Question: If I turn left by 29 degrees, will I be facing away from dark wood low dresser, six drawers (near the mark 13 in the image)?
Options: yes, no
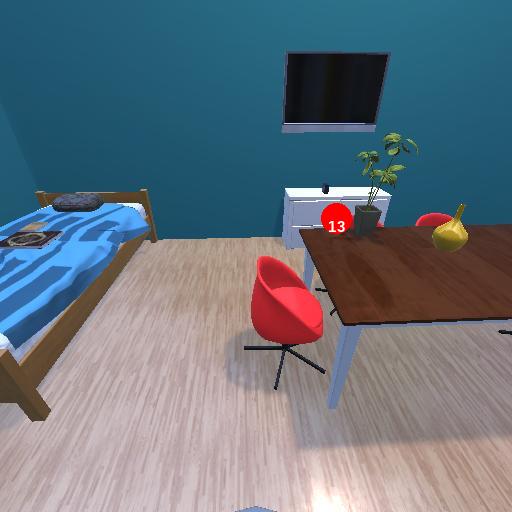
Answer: yes